九年级 · 计数
(本小题8.0分)

学校为了响应国家阳光体育活动, 选派部分学生参加足球、兵兵球、篮球、排球队集训根据参加项目制成如下两幅不完整的统计图(如图(1)和如图(2), 要求每位同学只能选择一种自己喜欢的球类, 图中用足球、兵兵球、篮球、排球代表喜欢这四种球类中某种球类的学生人数)

图(1)

图(2)

请你根据图中提供的信息解答下列问题:

(1)参加篮球队的有 $\qquad$人, 参加足球队的人数占全部参加人数的 $\qquad$ $\%$.

(2)喜欢排球队的人数在扇形统计图中所占的圆心角是 $\qquad$度.

(3)若足球队只剩一个集训名额, 学生小明和小虎都想参加足球队, 决定采用随机摸球的方式确定参加权, 具体规则如下: 一个不透明的袋子中装着标有数字 $1 、 2 、 3 、 4$ 的四个完全相同的小球, 小明随机地从四个小球中摸出一球(不放回), 小虎再随机地摸出一球, 若小明摸出的小球所标数字比小虎摸出的小球所标的数字大, 则小明参加, 否则小虎参加, 请通过画树状图(或列表法)分析这种规则对双方是否公平?

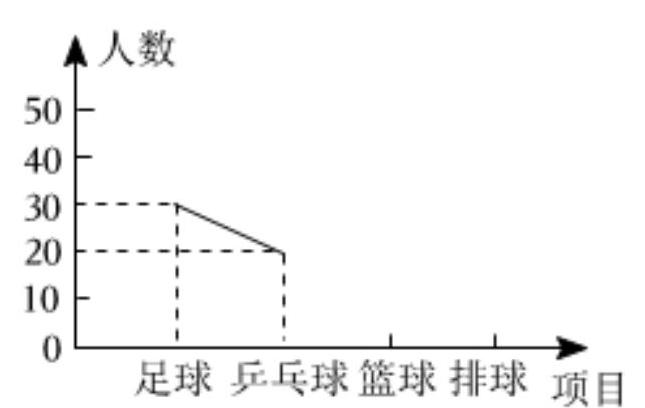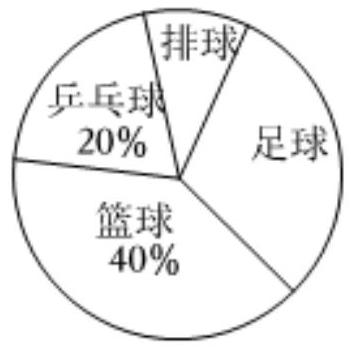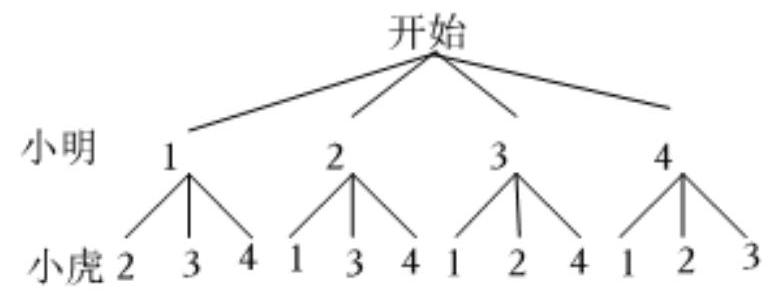
答案:  403036

解析: 解：(1) $\because$ 结合折线图与扇形图, 得出参加乒乓球队的人数为 20 , 占总数的 $20 \%$,

$\therefore$ 总人数为: $20 \div 20 \%=100$ (人),

$\therefore$ 参加篮球队的有: $100 \times 40 \%=40$ (人),

参加足球队的人数占全部参加人数的: $\frac{30}{100} \times 100 \%=30 \%$,

故答案为: 40,30

(2) $(1-40 \%-30 \%-20 \%) \times 360^{\circ}=36^{\circ}$,

$\therefore$ :喜欢排球队的人数在扇形统计图中所占的圆心角是 36 度;

故答案为: 36

(3)树状图如下:

$\because$ 共有 12 种可能的结果, 且每种结果的可能性相同, 其中小明参加的结果是 6 种,

$\therefore$ 小明参加的概率 $=\frac{6}{12}=\frac{1}{2}$, 小虎参加的概率 $=1-\frac{1}{2}=\frac{1}{2}$,

$\because \frac{1}{2}=\frac{1}{2}$,

$\therefore$ 这个规则对双方公平.

(1)根据折线图与扇形图首先根据参加乒乓球队的人数与百分比得出总人数, 再利用扇形图即可得出参加篮球队的人数, 以及参加足球队的人数占全部参加人数的百分比;

(2)求出喜欢排球队的人数所占百分比, 然后乘以 $360^{\circ}$, 即可得出所占的圆心角的度数;

(3)利用画树状图法得出小虎参加的概率以及小明参加的概率, 然后判断即可.

本题主要考查了折线图与扇形统计图, 游戏的公平性以及利用树状图求概率, 利用统计图获取信息时,必须认真观察、分析、研究统计图, 才能作出正确的判断和解决问题.